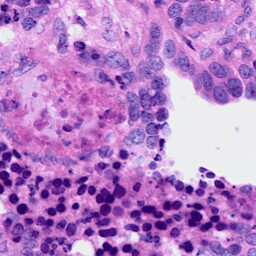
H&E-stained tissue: Ovarian